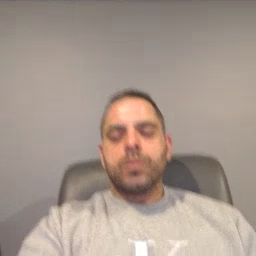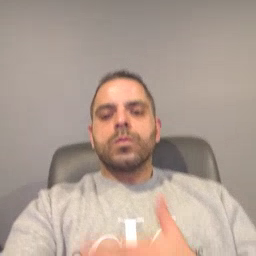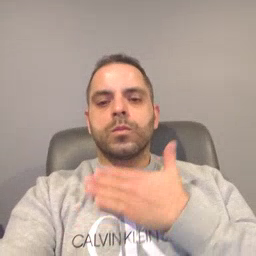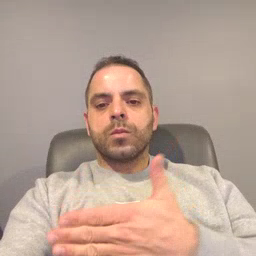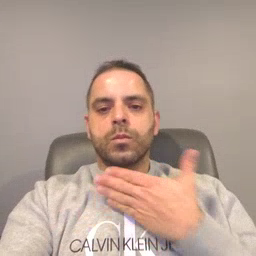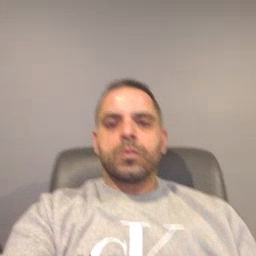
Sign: happy